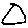
Label: triangle